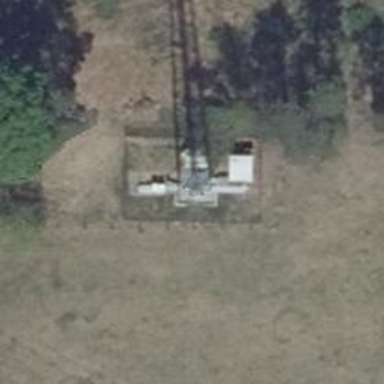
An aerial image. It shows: Mast tower used for communication.